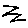
Label: zigzag